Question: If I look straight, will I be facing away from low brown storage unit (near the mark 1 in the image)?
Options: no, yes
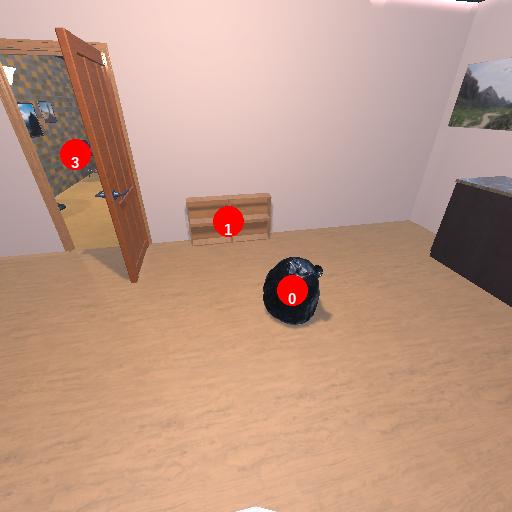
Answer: no